Question: Because there is no build in footer to 'ExpandableListView', I have built it myself, I put a button on it. I am trying to make this button in the center of that footer.
### Footer all_addresses_group_footer.xml
'''
<?xml version="1.0" encoding="utf-8"?>
<LinearLayout xmlns:android="http://schemas.android.com/apk/res/android"
android:layout_width="match_parent"
android:layout_height="match_parent"
android:orientation="vertical" >
<Button
android:id="@+id/b_all_addresses_group_footer_edit"
android:layout_width="wrap_content"
android:layout_height="wrap_content"
android:layout_gravity="center"
android:layout_margin="0dip"
android:text="@string/b_edit" />
</LinearLayout>
'''
the button on the above code is in the center, but when i added it to the ExpandableListView group, it stay at the left.
### Adding Footer Programmatically
'''
@Override
public View getChildView(int groupPosition, int childPosition,
boolean isLastChild, View convertView, ViewGroup parent) {
// TODO Auto-generated method stub
AllAddressChild child = (AllAddressChild) getChild(groupPosition,
childPosition);
if (childPosition == groups.get(groupPosition).getChilds().size() - 1) {
// if (convertView == null) {
LayoutInflater infalInflater = (LayoutInflater) context
.getSystemService(Context.LAYOUT_INFLATER_SERVICE);
convertView = infalInflater.inflate(
R.layout.all_addresses_group_footer, null);
// }
Button b_edit = (Button) convertView
.findViewById(R.id.b_all_addresses_group_footer_edit);
b_edit.setText("Edit");
b_edit.setOnClickListener(new OnClickListener() {
@Override
public void onClick(View v) {
// TODO Auto-generated method stub
Intent intent = new Intent(context, EditAddress.class);
((Activity) context).startActivityForResult(intent, 104);
}
});
convertView.setPadding(0, 0, 0, 20);
return convertView;
} else { another code
'''
in the above code, the 'convertView' is the view which include the footer.
In the 'TRUE' if statement the footer is being added
what am i doing wrong please? and how to make the button on the center ?
Thanks
### After a comment

### After an ansewr
'''
<?xml version="1.0" encoding="utf-8"?>
<LinearLayout xmlns:android="http://schemas.android.com/apk/res/android"
android:layout_width="match_parent"
android:layout_height="match_parent"
android:background="#FFFFFF"
android:orientation="vertical" >
<TextView
android:layout_width="wrap_content"
android:layout_height="wrap_content"
android:layout_gravity="center"
android:layout_marginBottom="25dip"
android:layout_marginTop="20dip"
android:text="@string/tv_allAddresses"
android:textColor="#025f7c"
android:textSize="25dip"
android:typeface="serif" />
<ExpandableListView
android:id="@+id/elv_all_addresses_addresses"
android:layout_width="wrap_content"
android:layout_height="wrap_content"
android:cacheColorHint="#<PHONE>"
android:padding="10dip" >
</ExpandableListView>
<Button
android:id="@+id/b_all_addresses_addAddress"
android:layout_width="wrap_content"
android:layout_height="wrap_content"
android:layout_gravity="center"
android:background="@drawable/button_selector"
android:paddingTop="20dip"
android:text="@string/b_addAddress"
android:paddingRight="5dip"
android:paddingLeft="5dip"
android:textColor="#FFFFFF" />
</LinearLayout>
'''
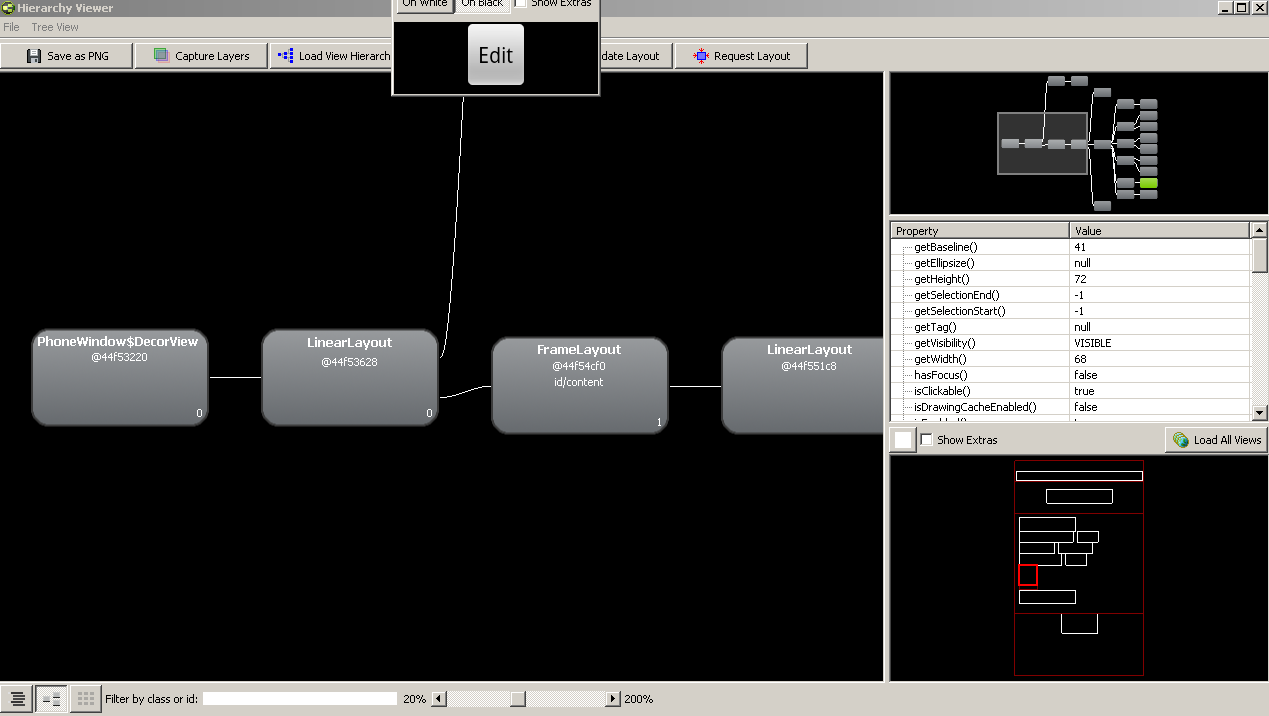
Answer: I found the solution myself, after taking advantage of 'hierarchyviewer' tool, the solution was making the width of the expandablelistview as 'fill parent'.

'''
<ExpandableListView
android:id="@+id/elv_all_addresses_addresses"
android:layout_width="fill_parent"
android:layout_height="wrap_content"
android:cacheColorHint="#<PHONE>"
android:padding="10dip" >
</ExpandableListView>
'''